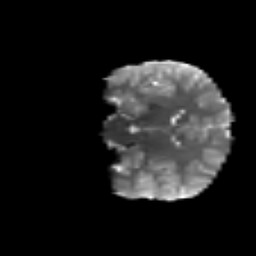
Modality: T2w
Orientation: coronal
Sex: male
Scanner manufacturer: siemens
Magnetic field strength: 3 T
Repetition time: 5 s
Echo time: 0.071 s